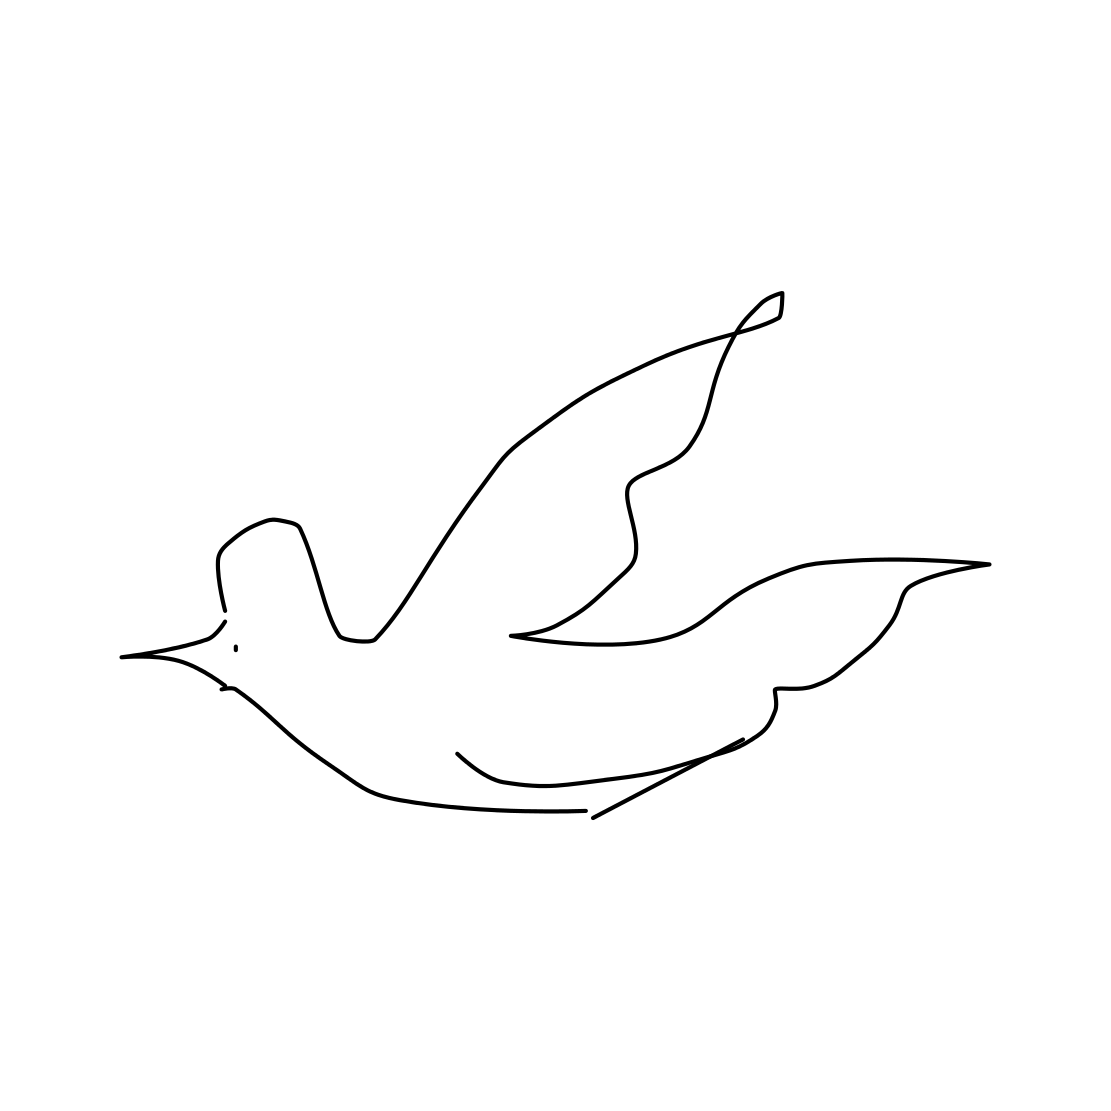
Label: flying bird